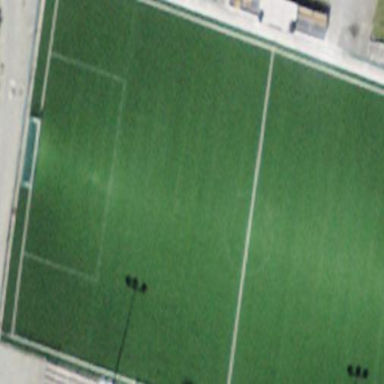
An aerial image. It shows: Artificial turf soccer pitch for leisure sport activities.